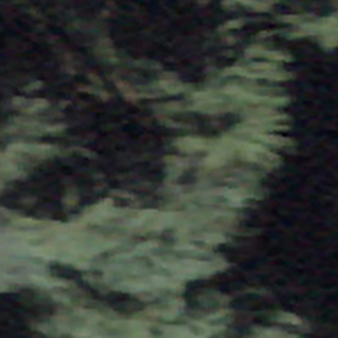
Label: other